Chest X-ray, PA view. Patient: 35 years old, sex F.
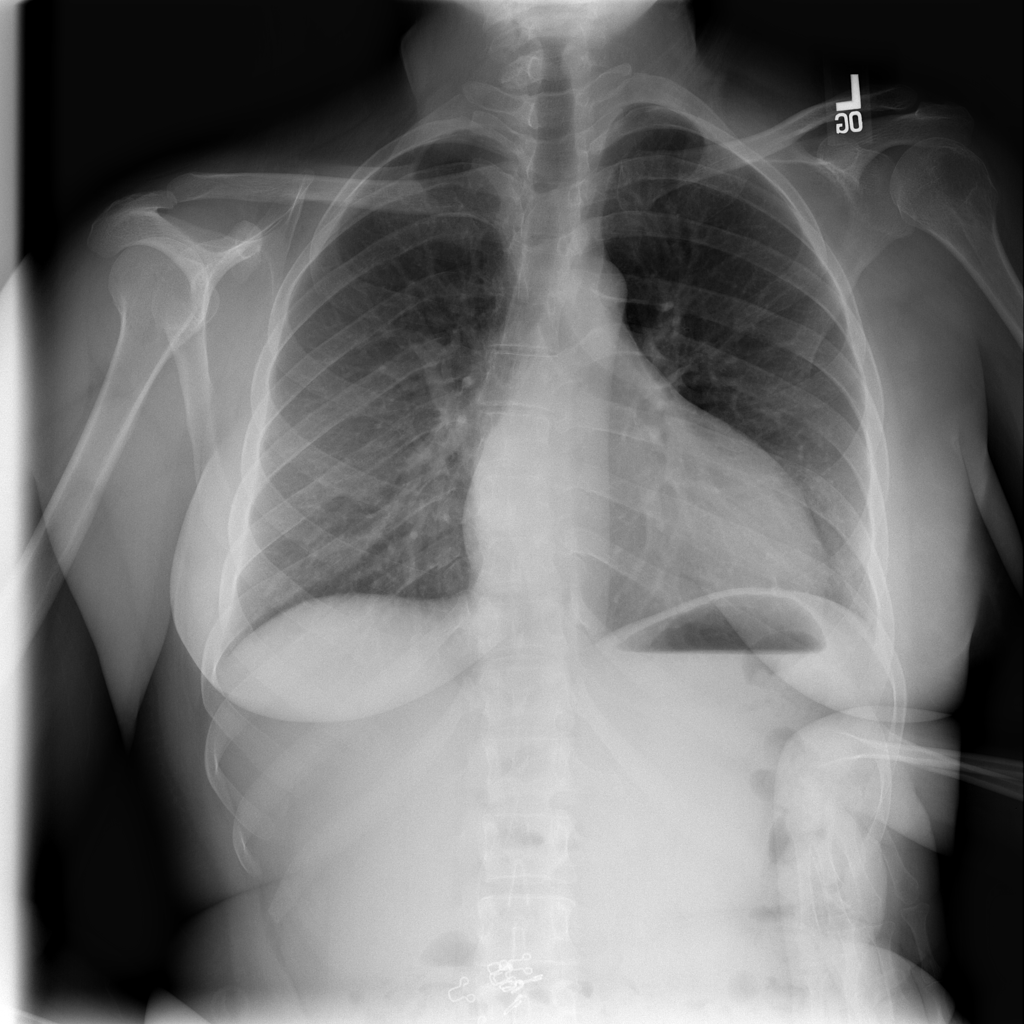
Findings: Atelectasis, Infiltration, Pneumonia